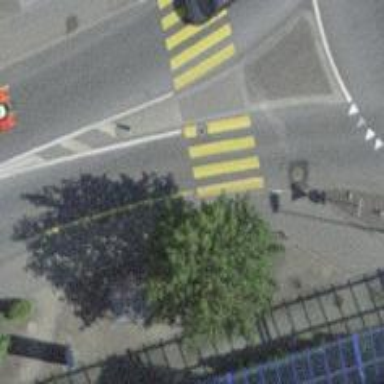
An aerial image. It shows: Kerb barrier.